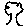
Label: tree